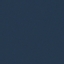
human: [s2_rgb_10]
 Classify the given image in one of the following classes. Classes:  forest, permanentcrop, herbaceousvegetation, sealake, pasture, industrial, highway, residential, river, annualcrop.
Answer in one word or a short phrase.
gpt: SeaLake